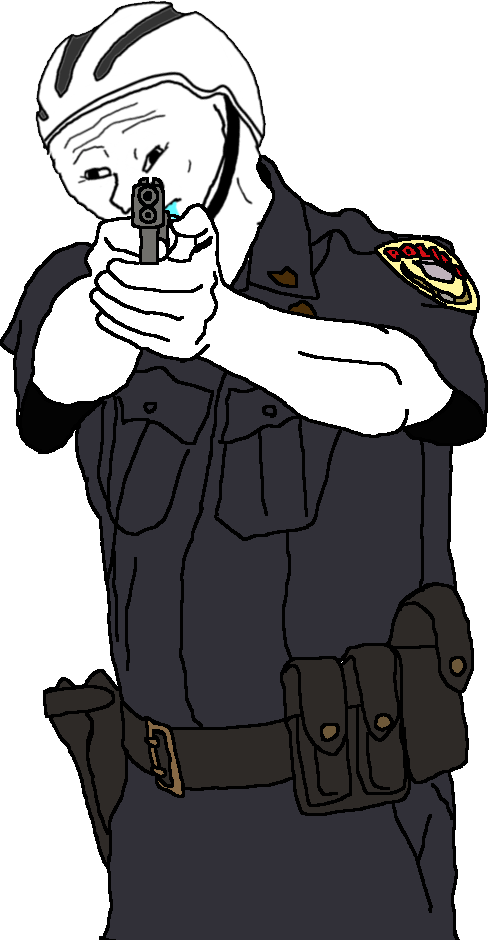
Label: 5_Brainlet